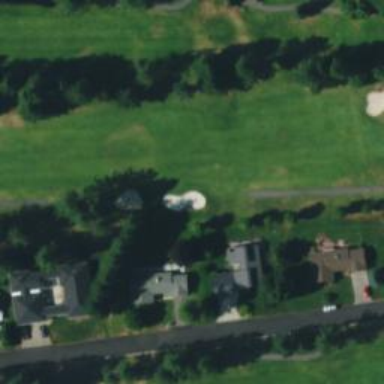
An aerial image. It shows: Golf hole.